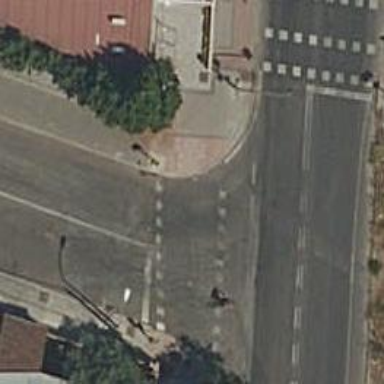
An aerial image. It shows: Road crossing with traffic signals.